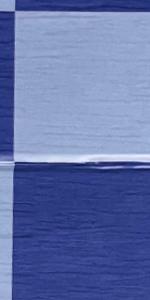
Label: Empty